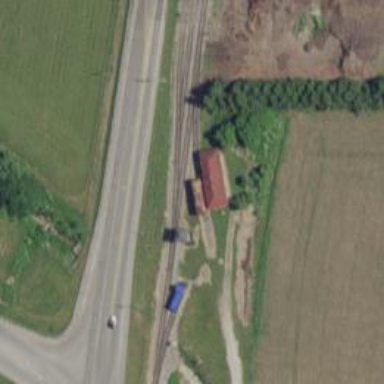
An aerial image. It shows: Preserved railway spur service with rails.